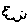
Label: cloud